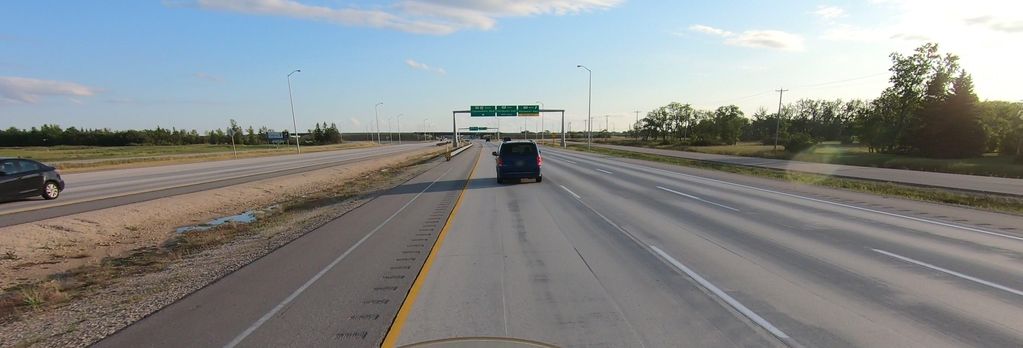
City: winnipeg